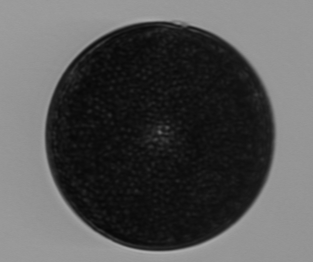
Label: Coscinodiscus